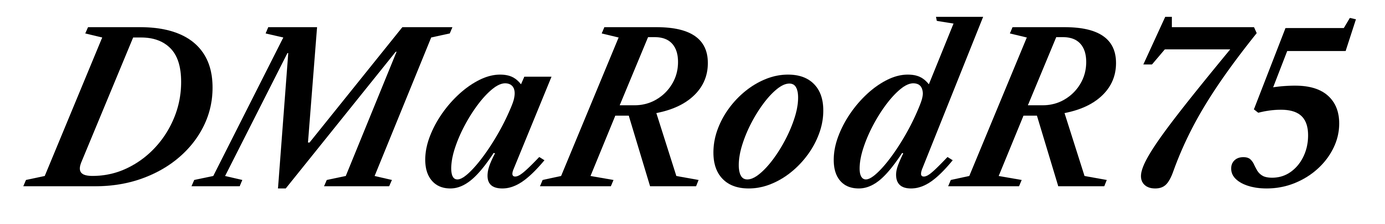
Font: LibreCaslonText-Italic_SemiBold_Italic